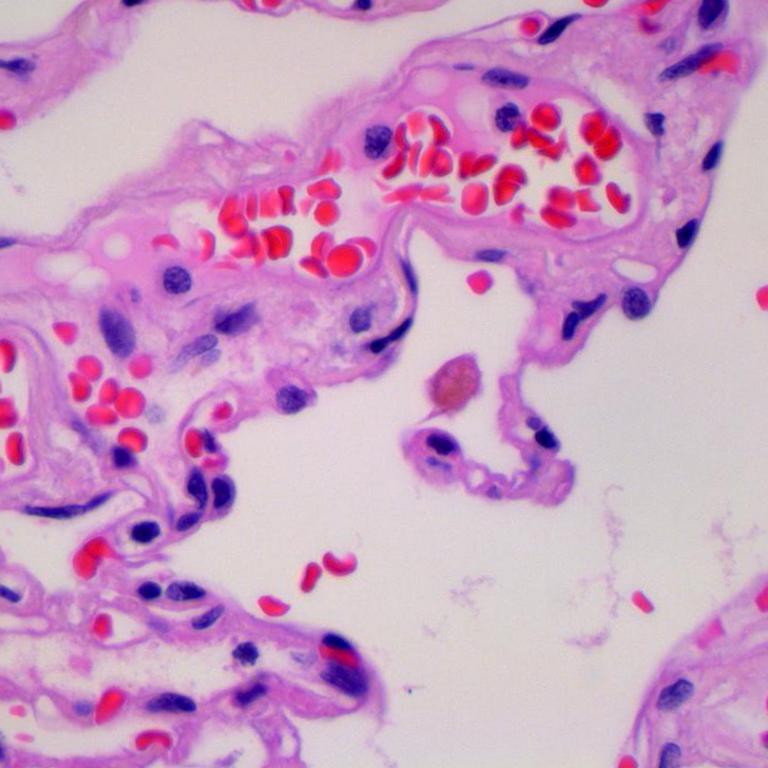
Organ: lung
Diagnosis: benign